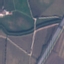
Label: Highway